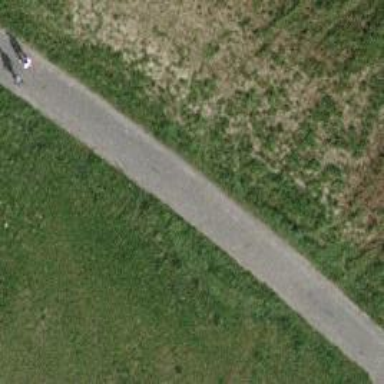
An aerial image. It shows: Unclassified road with asphalt surface.